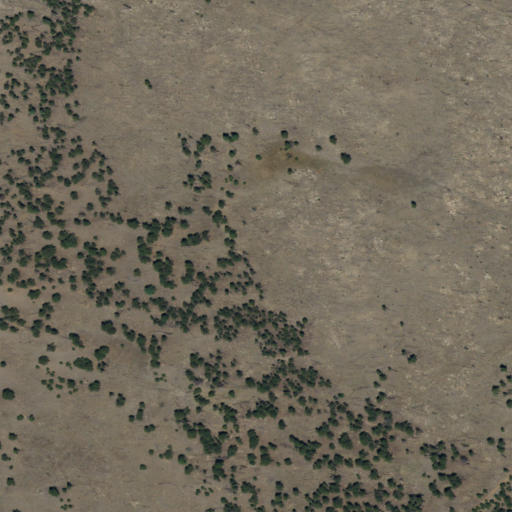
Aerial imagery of mountain in New Mexico named Wilson Mesa containing shrub, evergreen forest, and grassland